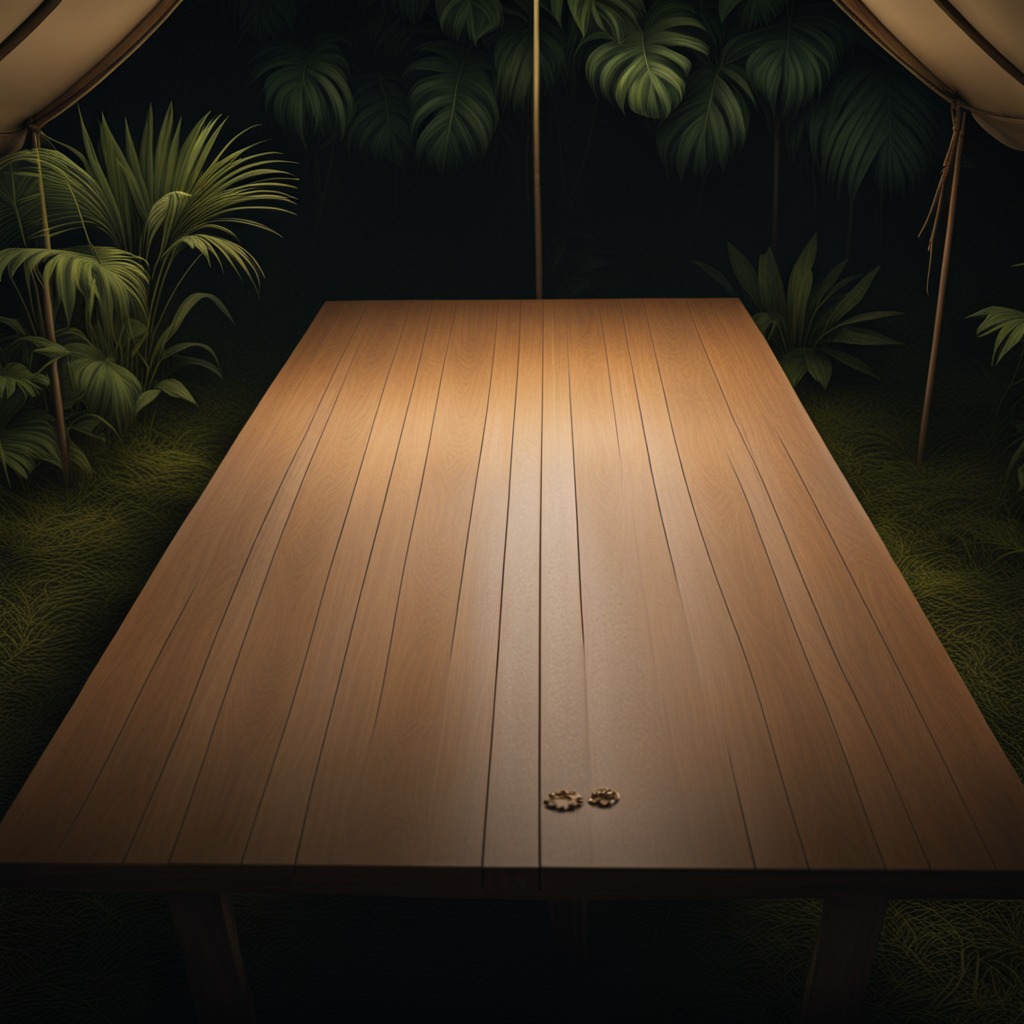
A coiled metal spring lies on the wooden table.